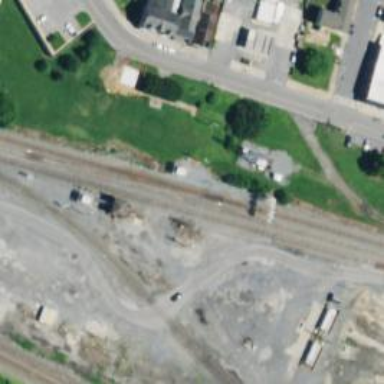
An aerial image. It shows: Railway siding for service.